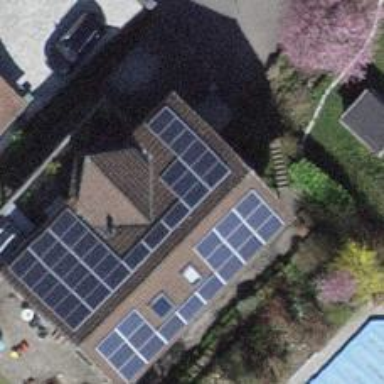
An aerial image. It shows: Solar power generator utilizing photovoltaic technology with solar photovoltaic panels.